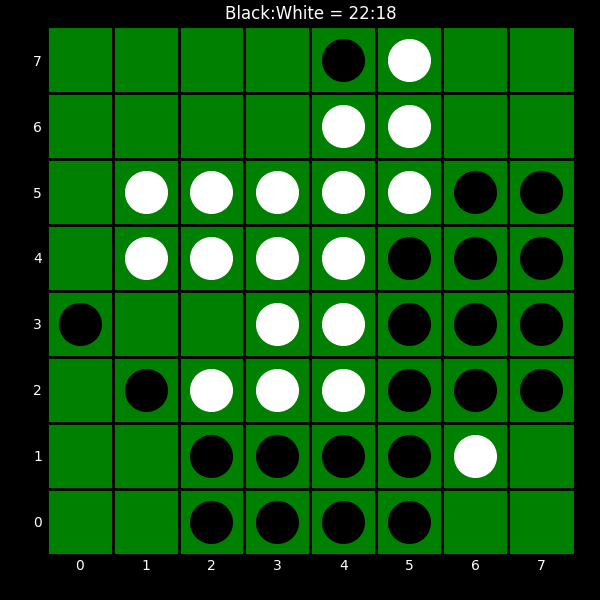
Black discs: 22
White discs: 18